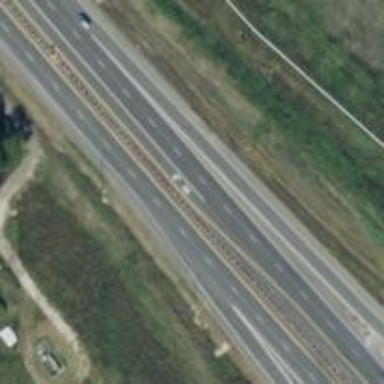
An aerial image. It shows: This image shows trunk highway that functions as expressway.